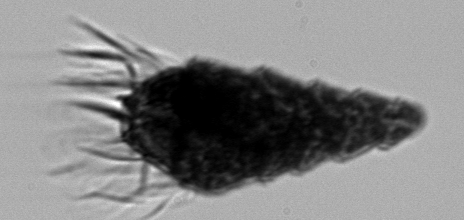
Label: Laboea_strobila